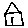
Label: house